Interaction volume radius: 5 \u00c5
Interaction volume height: 10 \u00c5
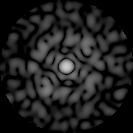
Disorder parameter: 0.8419